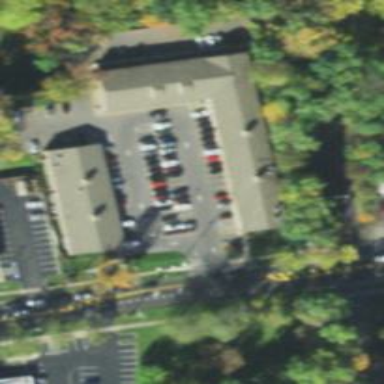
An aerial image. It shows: Retail area.